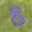
Label: 8